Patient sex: F
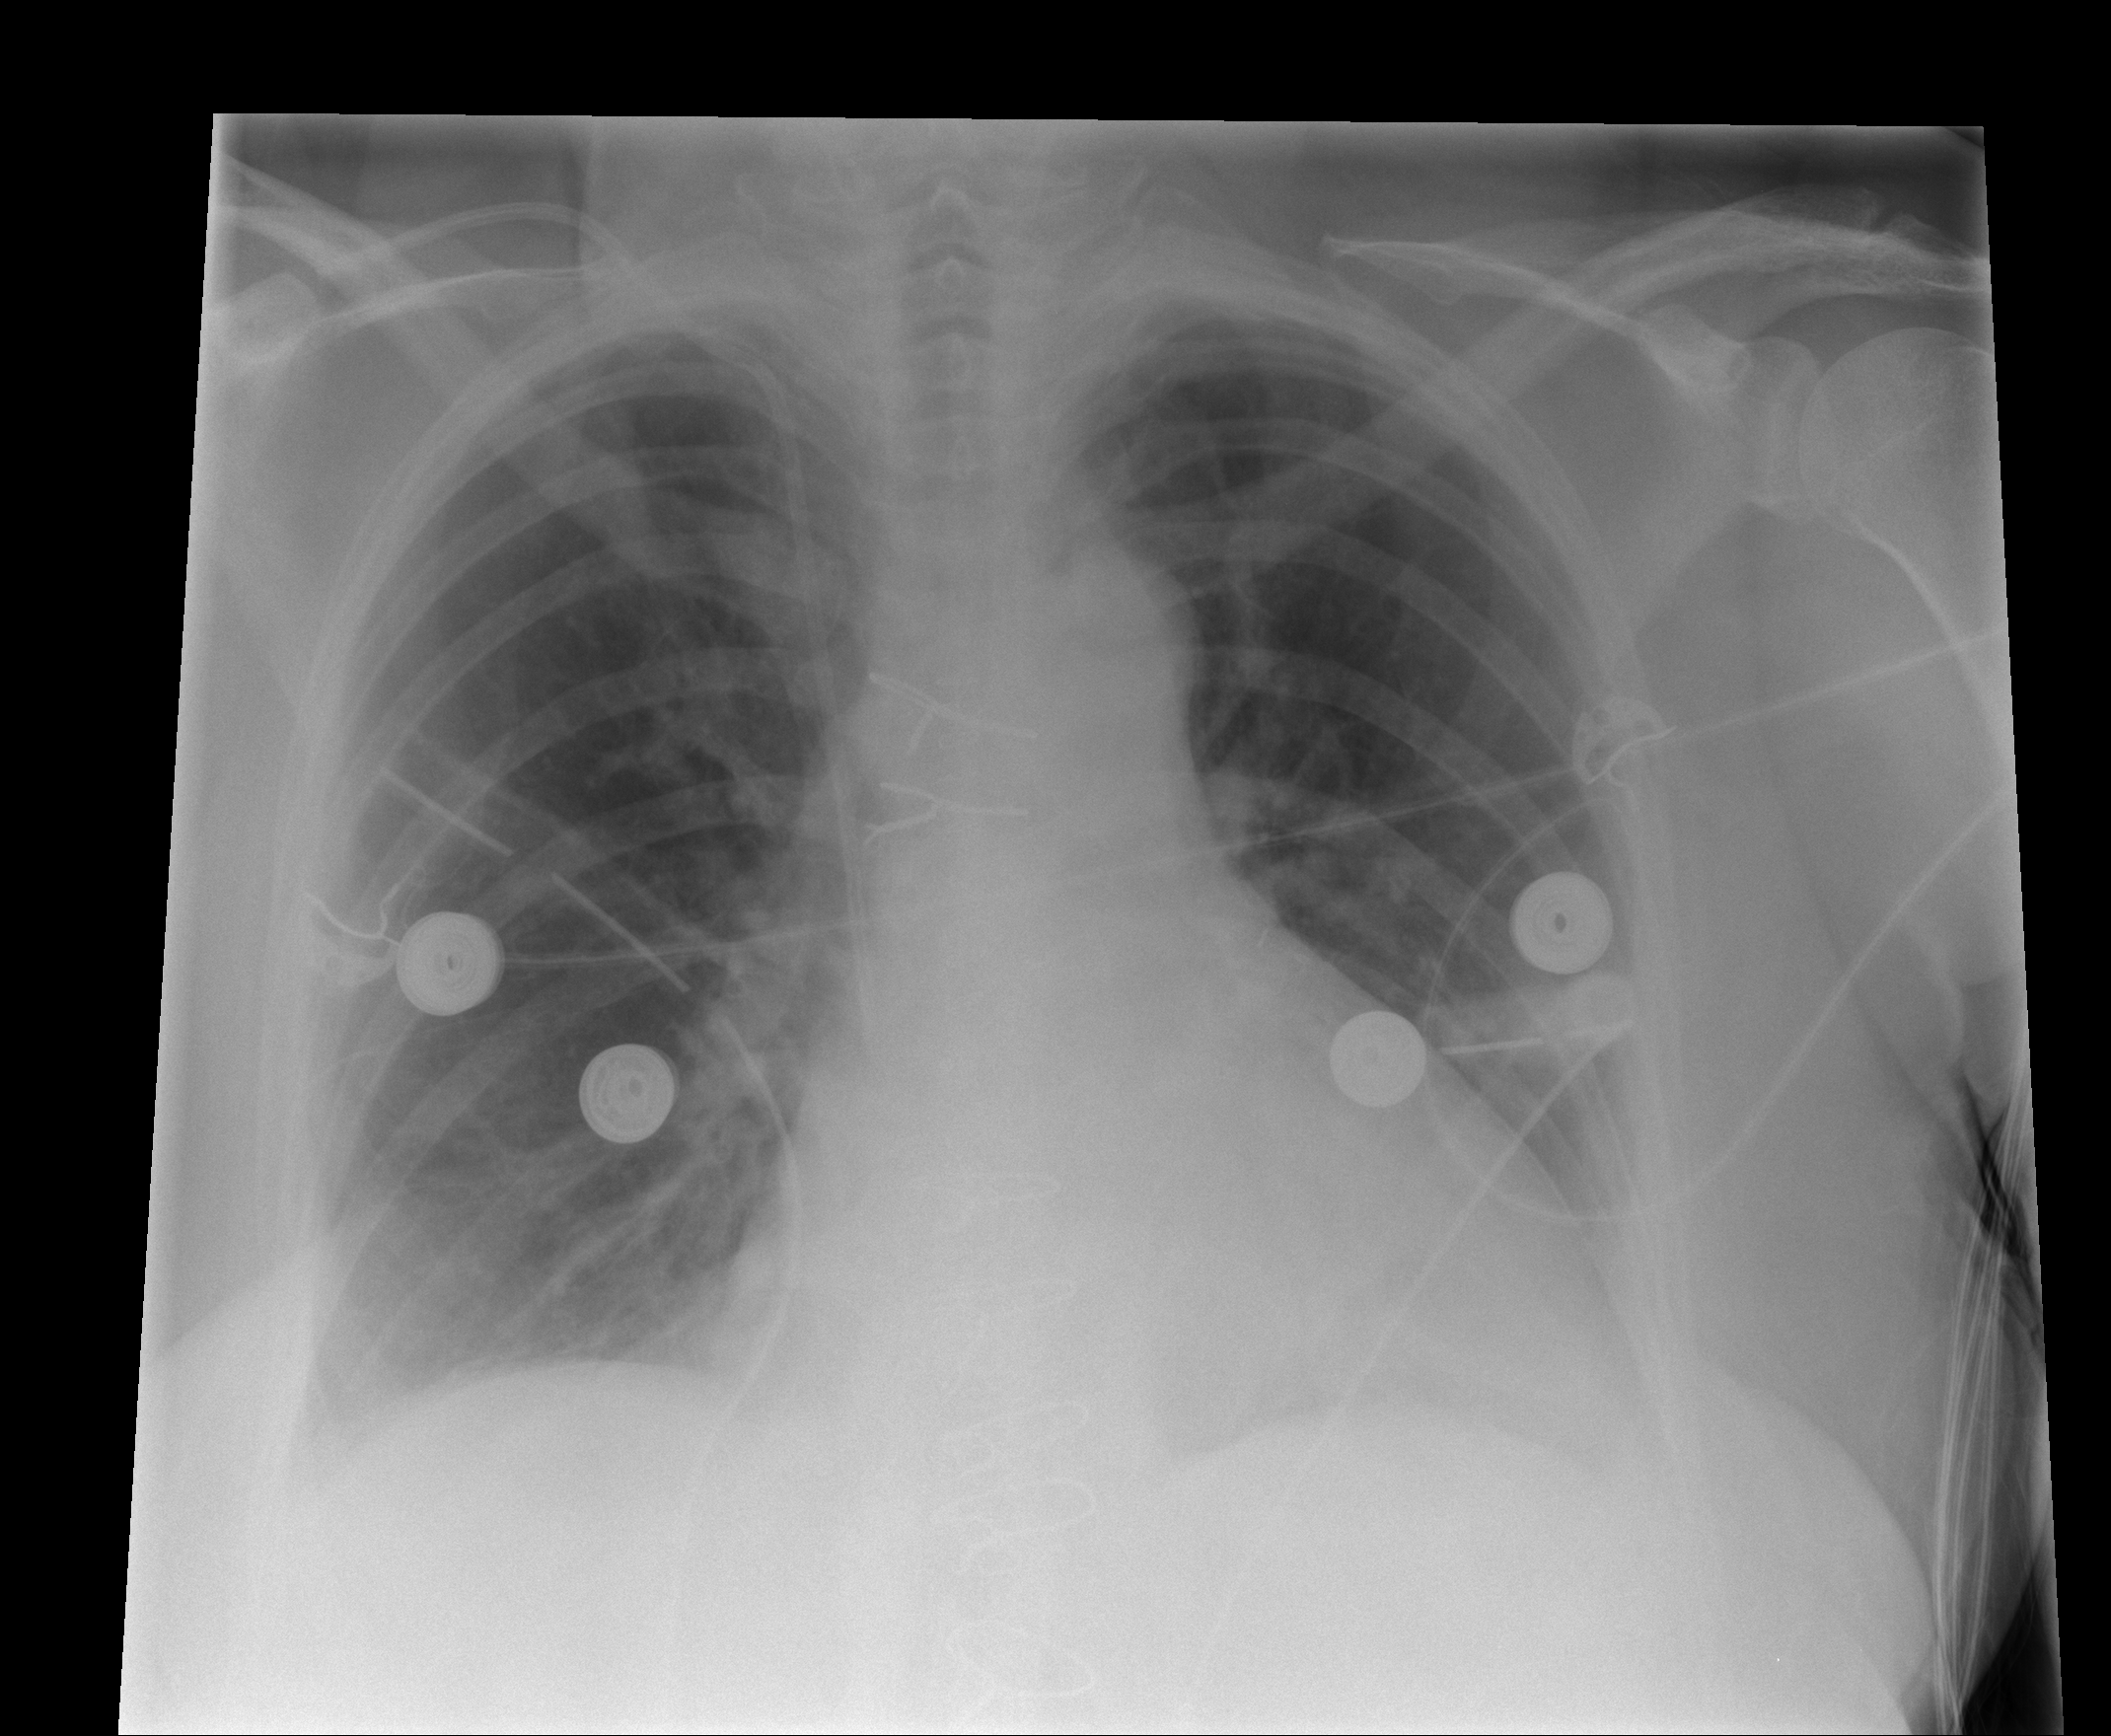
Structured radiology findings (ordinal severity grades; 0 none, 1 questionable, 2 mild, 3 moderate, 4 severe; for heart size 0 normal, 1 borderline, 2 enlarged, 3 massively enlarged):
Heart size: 2
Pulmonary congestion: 0
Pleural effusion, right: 0
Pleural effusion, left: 1
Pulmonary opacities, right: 0
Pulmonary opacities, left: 0
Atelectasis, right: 0
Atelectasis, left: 2